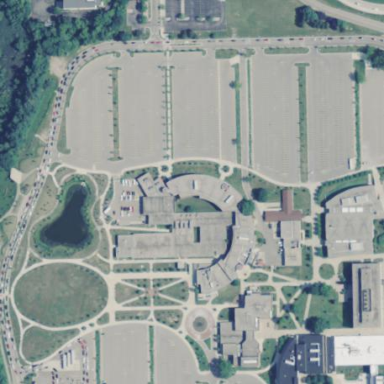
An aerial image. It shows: College.